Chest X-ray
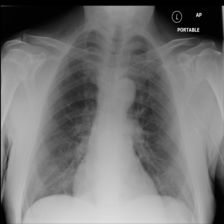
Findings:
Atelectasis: negative
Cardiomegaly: negative
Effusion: negative
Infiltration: negative
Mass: negative
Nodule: negative
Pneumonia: negative
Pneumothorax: negative
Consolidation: negative
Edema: negative
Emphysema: negative
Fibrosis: negative
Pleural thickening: negative
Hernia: negative